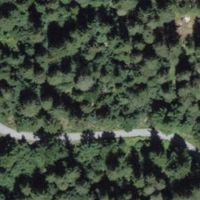
EUNIS habitat code: 43
Species observed at this site:
Viola riviniana
Polystichum lonchitis
Helix pomatia